Question: I'm trying to vertically align two left and right floated elements in a nav bar. (Where the 'collapsed' nav bar has had the clearfix hack applied). The height of the navbar is determined by the left floated title (h2, 2em by default). However the right floated element, a form with input and button, doesn't sit centrally even when trying the transform approach to vertically centering items?
If I uncomment the transform vertical alignment approach it just sends form further up (not down and centred).
CodePen(<URL>
'''
https://codepen.io/yunti/pen/xdvpQK
'''

'''
.header {
background-color: darkorange;
}
.header-title {
float: left;
padding-left: 10px;
color: white;
font-weight: 400;
}
.form-header {
float: right;
padding-right: 10px;
/*position: relative;*/
/*top: 50%;*/
/*transform: translateY(-50%);*/
}
.clearfix:after {
content: "";
clear: both;
display: table;
}
input,
button {
vertical-align: middle;
}
.form-control {
margin: 10px;
height: 34px;
width: 180px;
border-radius: 4px;
border: 1px solid #ccc;
font-size: 18px;
color: #555;
}
.form-control::placeholder {
color: grey;
}
.btn {
margin-left: 10px;
height: 34px;
padding-left: 12px;
padding-right: 12px;
line-height: 1.42857143;
white-space: nowrap;
border: 1px solid transparent;
border-radius: 4px;
background-color: forestgreen;
font-size: 14px;
font-weight: 400;
color: white;
cursor: pointer;
}
'''
'''
<div class="header clearfix">
<h1 class="header-title">Weather App</h1>
<div class="form-header">
<form class="form-group">
<input class="form-control" type="text" placeholder="St. George, Utah" />
<button class="btn">Get Weather</button>
</form>
</div>
</div>
'''
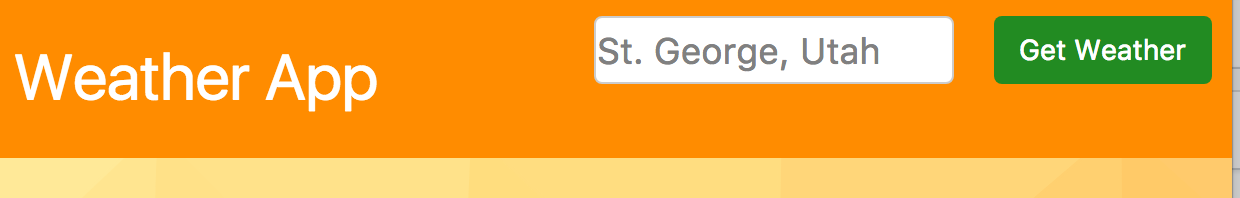
Answer: Flexbox makes this really easy. Just add 'display: flex; justify-content: space-between; align-items: center;' to the parent, and that will separate the elements in the parent and align them vertically.
'''
.header {
background-color: darkorange;
display: flex;
align-items: center;
justify-content: space-between;
}
.header-title {
padding-left: 10px;
color: white;
font-weight: 400;
}
.form-header {
padding-right: 10px;
}
.form-control {
margin: 10px;
height: 34px;
width: 180px;
border-radius: 4px;
border: 1px solid #ccc;
font-size: 18px;
color: #555;
}
.form-control::placeholder {
color: grey;
}
.btn {
margin-left: 10px;
height: 34px;
padding-left: 12px;
padding-right: 12px;
line-height: 1.42857143;
white-space: nowrap;
border: 1px solid transparent;
border-radius: 4px;
background-color: forestgreen;
font-size: 14px;
font-weight: 400;
color: white;
cursor: pointer;
}
'''
'''
<div class="header">
<h1 class="header-title">Weather App</h1>
<div class="form-header">
<form class="form-group">
<input class="form-control" type="text" placeholder="St. George, Utah" />
<button class="btn">Get Weather</button>
</form>
</div>
</div>
'''
Or if you don't want to use flexbox, you can use 'display: table' on the parent, 'display: table-cell' on the children in combination with 'vertical-align: middle'
'''
.header {
background-color: darkorange;
display: table;
width: 100%;
}
.header-title {
padding-left: 10px;
color: white;
font-weight: 400;
}
.header-title, .form-header {
vertical-align: middle;
display: table-cell;
}
.form-header {
padding-right: 10px;
text-align: right;
}
.form-control {
margin: 10px;
height: 34px;
width: 180px;
border-radius: 4px;
border: 1px solid #ccc;
font-size: 18px;
color: #555;
vertical-align: middle;
}
.form-control::placeholder {
color: grey;
}
.btn {
margin-left: 10px;
height: 34px;
padding-left: 12px;
padding-right: 12px;
line-height: 1.42857143;
white-space: nowrap;
border: 1px solid transparent;
border-radius: 4px;
background-color: forestgreen;
font-size: 14px;
font-weight: 400;
color: white;
cursor: pointer;
vertical-align: middle;
}
'''
'''
<div class="header">
<h1 class="header-title">Weather App</h1>
<div class="form-header">
<form class="form-group">
<input class="form-control" type="text" placeholder="St. George, Utah" />
<button class="btn">Get Weather</button>
</form>
</div>
</div>
'''